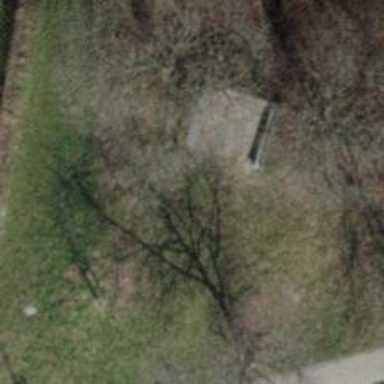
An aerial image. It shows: Bench for seating.